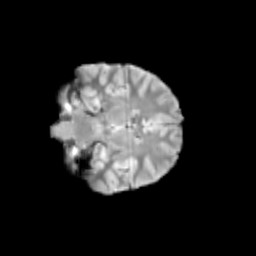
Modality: T2w
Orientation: coronal
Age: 10
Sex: female
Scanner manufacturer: siemens
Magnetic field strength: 3 T
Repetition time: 3.8 s
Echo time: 0.07 s